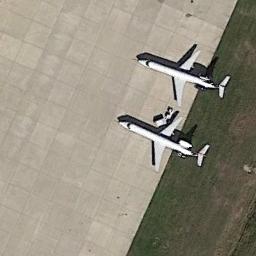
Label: airplane